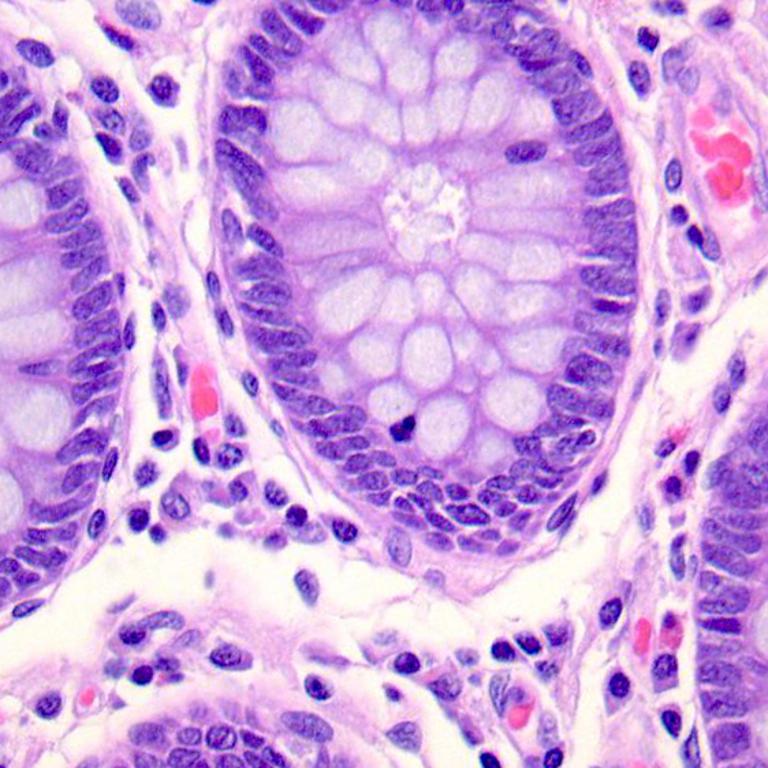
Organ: colon
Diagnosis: benign